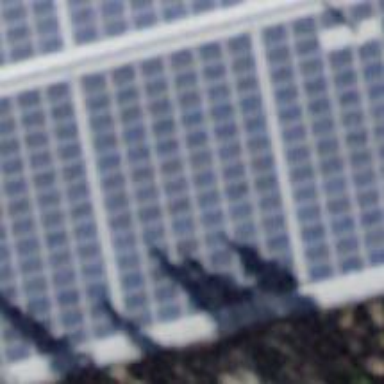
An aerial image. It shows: Solar power generator with photovoltaic panels.